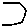
Label: hexagon